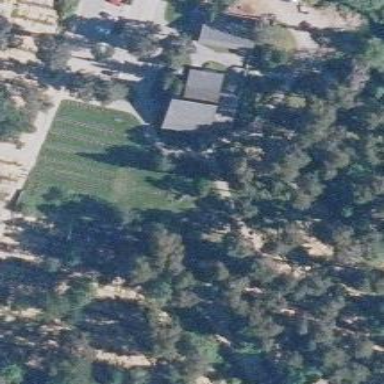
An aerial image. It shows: Historic memorial.